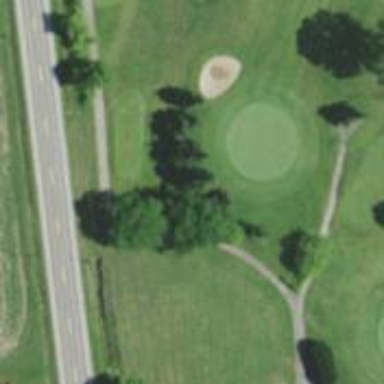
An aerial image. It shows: Golf hole.